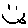
Label: smiley face